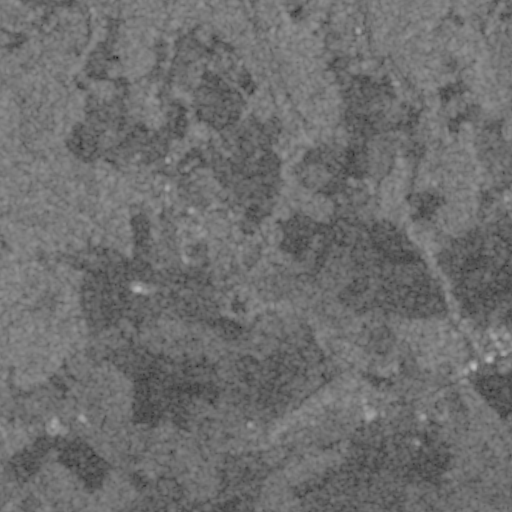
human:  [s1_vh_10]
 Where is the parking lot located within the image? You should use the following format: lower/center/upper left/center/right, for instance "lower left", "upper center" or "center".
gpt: The parking lot is located in the upper right of the image.
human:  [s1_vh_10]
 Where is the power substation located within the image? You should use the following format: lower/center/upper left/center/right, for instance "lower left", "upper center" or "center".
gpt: The power substation is located in the upper right of the image.
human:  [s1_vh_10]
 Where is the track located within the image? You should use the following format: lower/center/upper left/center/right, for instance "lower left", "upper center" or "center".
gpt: The track is located in the upper left of the image.
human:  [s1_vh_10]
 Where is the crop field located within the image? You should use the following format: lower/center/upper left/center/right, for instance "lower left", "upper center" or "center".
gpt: There is no crop field in the image.

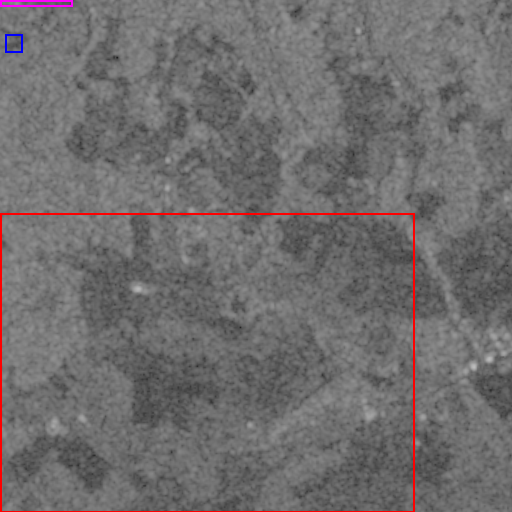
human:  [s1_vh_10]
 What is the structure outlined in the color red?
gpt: The structure outlined in red is a crop field.
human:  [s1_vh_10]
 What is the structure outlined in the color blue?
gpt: The structure outlined in blue is a park.
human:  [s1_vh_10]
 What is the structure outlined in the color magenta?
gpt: The structure outlined in magenta is a track.
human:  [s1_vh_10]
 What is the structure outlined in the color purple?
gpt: There is no purple outline.